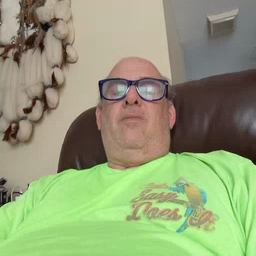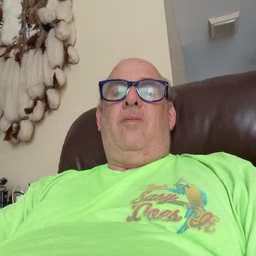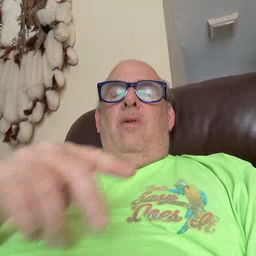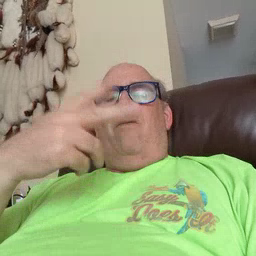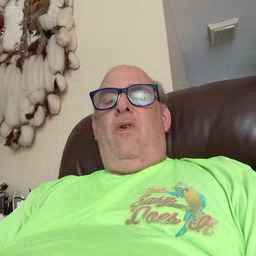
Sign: fall